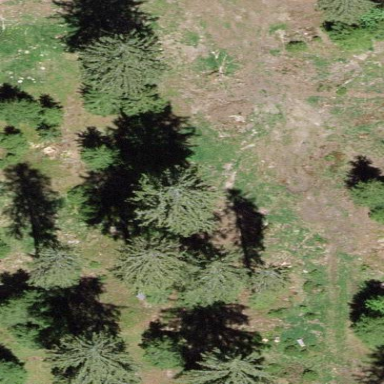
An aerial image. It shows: Beautiful woodland area.